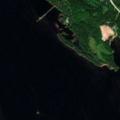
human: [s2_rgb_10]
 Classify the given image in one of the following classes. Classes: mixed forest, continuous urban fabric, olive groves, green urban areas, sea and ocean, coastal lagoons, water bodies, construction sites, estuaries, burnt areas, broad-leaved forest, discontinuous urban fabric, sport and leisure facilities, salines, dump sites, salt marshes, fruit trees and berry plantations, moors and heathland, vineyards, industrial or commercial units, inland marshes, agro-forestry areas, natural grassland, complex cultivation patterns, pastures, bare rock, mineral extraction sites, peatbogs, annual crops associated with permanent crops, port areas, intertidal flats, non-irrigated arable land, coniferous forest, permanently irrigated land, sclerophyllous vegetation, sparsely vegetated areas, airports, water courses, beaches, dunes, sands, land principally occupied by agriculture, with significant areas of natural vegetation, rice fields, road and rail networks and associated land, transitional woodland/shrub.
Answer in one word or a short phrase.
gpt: mixed forest, water bodies